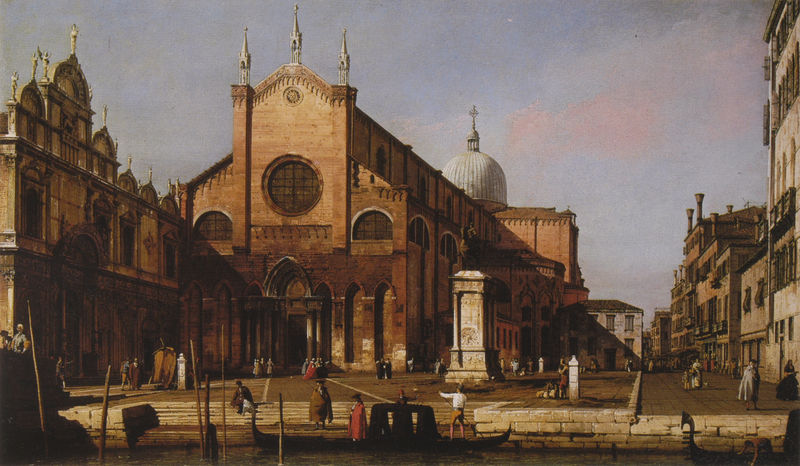
Titel: SS. Giovanni e Paolo and the Monument to Bartolommeo Colleoni
Künstler: Canaletto (Antonio Canal)
Standort: (Großbritannien)
Institution: Royal Collection
Schlagwörter: blau, gemälde, himmel, mann, schatten, wasser, weiß, wolken, fluss, frauen, grün, kirchturm, landschaft, menschen, ocker, see, stadt, ufer, abend, braun, fenster, frau, glas, grau, holz, hut, hüte, licht, männer, pfeiler, schwarz, strasse, säule, säulen, türkis, ölbild, dach, gebäude, haus, rot, schloss, wolke, beige, leute, malerei, architektur, sockel, stein, steine, öl, dämmerung, erde, häuser, morgen, pfähle, brücke, kanal, kirche, sonne, figur, mantel, händler, gotik, renaissance, rosa, alltag, boot, boote, kahn, kamin, reiter, ruder, rund, schornstein, stock, turm, skulptur, statue, himmelblau, reiterbild, schiff, schiffe, sommer, ansicht, bogen, fassade, fassaden, gasse, italien, passanten, pflaster, vedute, venedig, wohnhäuser, stab, schiffer, dorf, dächer, giebel, mauer, abendsonne, sonnenuntergang, tag, steinmauer, weis, fußgänger, platz, figuren, hafen, rundbogen, kai, kaimauer, kuppel, promenade, querformat, staffage, steg, treppe, treppen, tafel, ruderer, stufe, stufen, plastik, podest, brun, tor, galerie, halle, kirchen, stadtansicht, bögen, eingang, erker, stangen, kreuz, religion, palast, rundfenster, dom, pfahl, denkmal, stöcke, mäntel, strassenbild, dreispitz, sonnig, kathedrale, rom, fries, portal, villa, sims, kirchenschiff, gesims, mittelschiff, skulpturen, kreuze, stäbe, plastiken, statuen, dreischiffig, rosette, dogge, mittelalter, rundbögen, religiös, romanik, vue, strassen, rechteckig, uferpromenade, heilige, belebt, krankenhaus, abenddämmerung, bau, verzierungen, standbild, bräunlich, canaletto, monument, basilika, reiterstatue, reiterstandbild, fahrt, bauwerk, häuserzeile, kreut, petersdom, mietshäuser, reiterdenkmal, vorplatz, hallenkirche, seitenschiffe, fialen, halbkreise, petersplatz, piazza, canale grande, vendig, gondel, gondeln, gondoliere, gondolieri, markus, san marco, italienisch, markusplatz, strassenzug, barke, kirchgang, wieß, plasti, camera obscura, venise, reiterfigur, ospedale, däule, stadtleben, reiterbildnis, dome, hazs, socel, guardi, condotiere, scuola, sälue, gondole, gondelfahrt, marcus platz, place, canalletto, seitenschiif, id, 17. jahrhundert, dömmerung, rome, gallionsfahrt, gendelleri, gondellerie, cattedral, architechtur